Field crop: tomato
Growth stage: 1
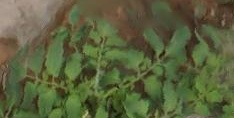
Species: tomato